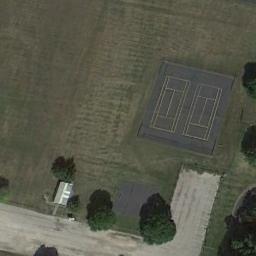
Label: tennis_court